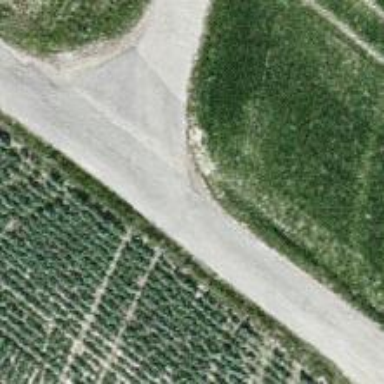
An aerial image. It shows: Service road with high-quality grade 1 track surface.